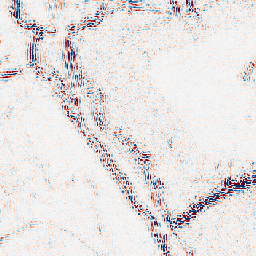
Category: wavelet
Decomposition family: wavelet_reverse_biorthogonal
Decomposition parameters: wavelet: rbio3.5
level: 2
Upsampling method: area
Upsampling parameters: scale: 4
Upsampling scale: 4